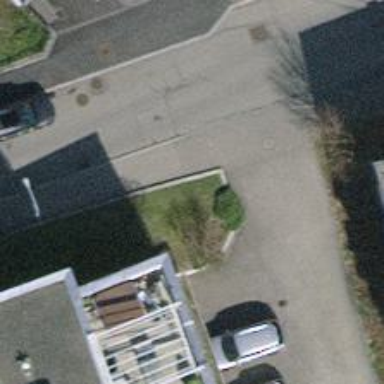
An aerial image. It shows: Unmarked crossing with traffic calming table on the road.